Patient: sex M, age 48
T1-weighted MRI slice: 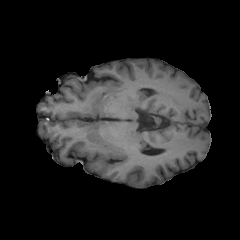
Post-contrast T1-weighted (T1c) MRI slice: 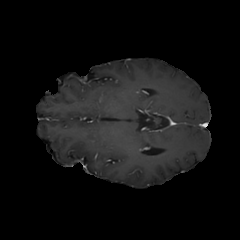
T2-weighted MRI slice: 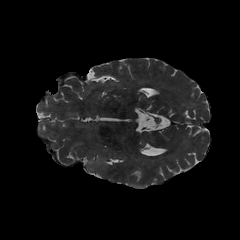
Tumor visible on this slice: yes
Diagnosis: Glioblastoma, IDH-wildtype
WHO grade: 4